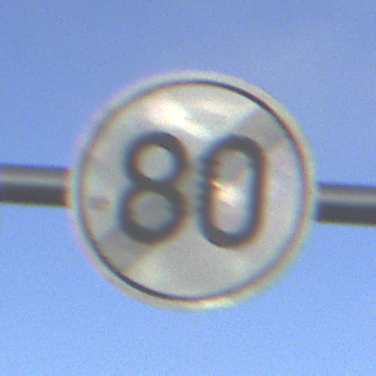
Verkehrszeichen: EndeGeschwindigkeit80
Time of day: SunriseSunset
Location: Outdoor (Nature)
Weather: PartlyCloudy
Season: NotSpecified
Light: Natural